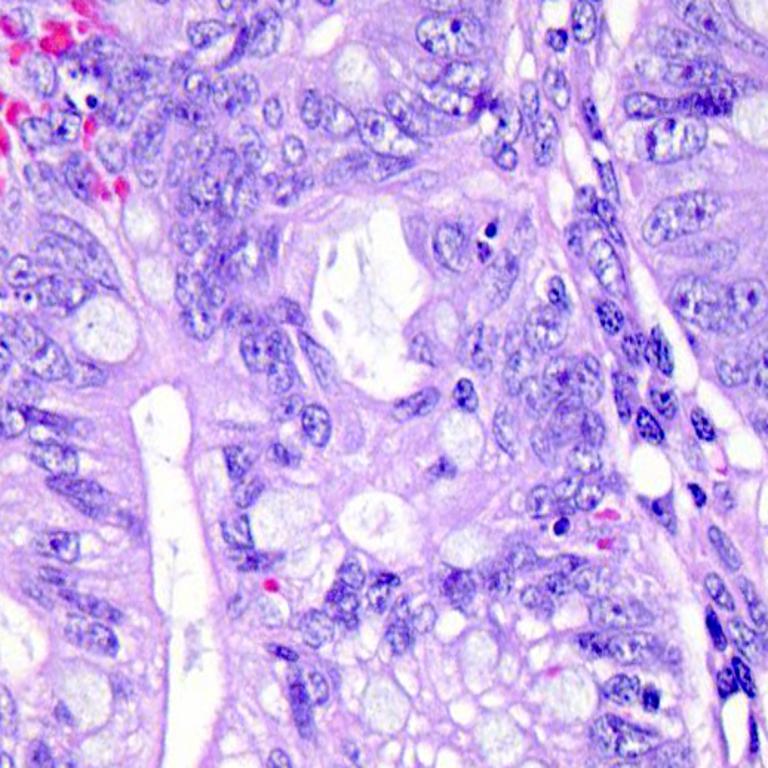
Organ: colon
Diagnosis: adenocarcinomas